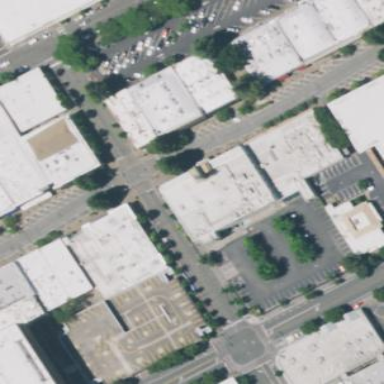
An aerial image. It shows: Retail building.